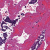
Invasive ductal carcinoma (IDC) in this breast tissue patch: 0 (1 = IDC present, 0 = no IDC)